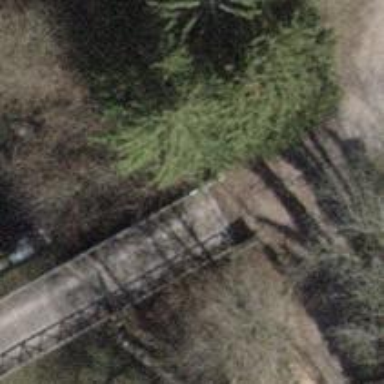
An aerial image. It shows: Bench for seating.